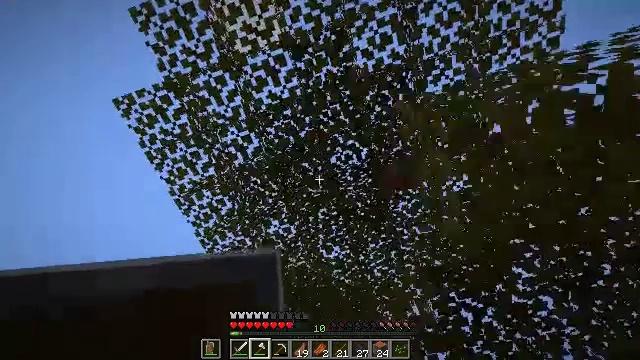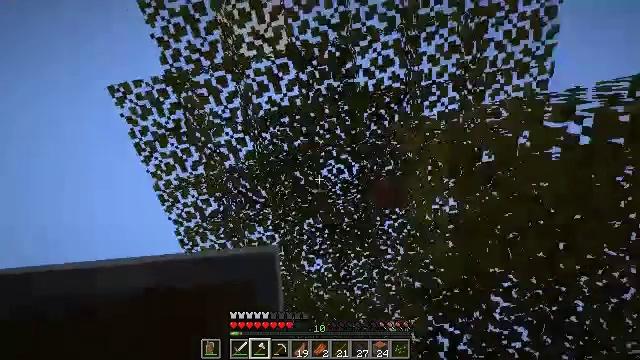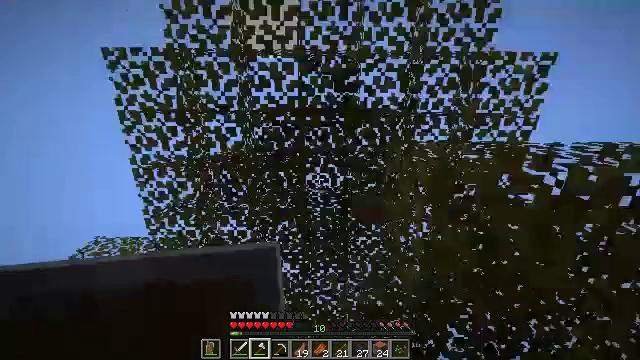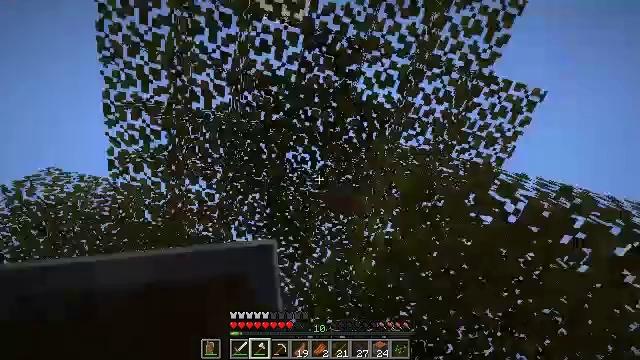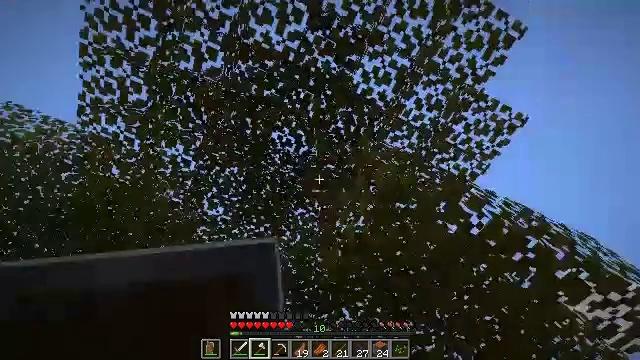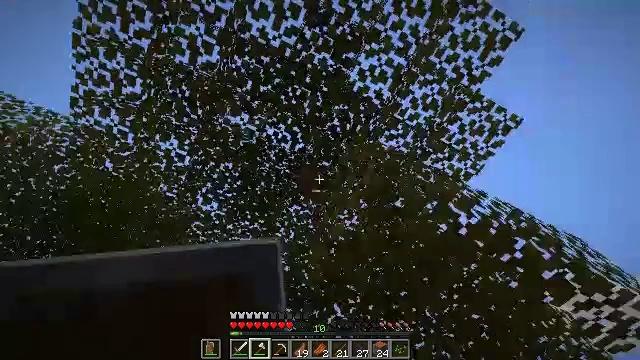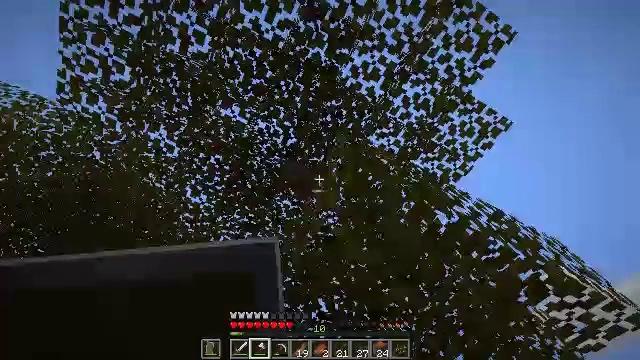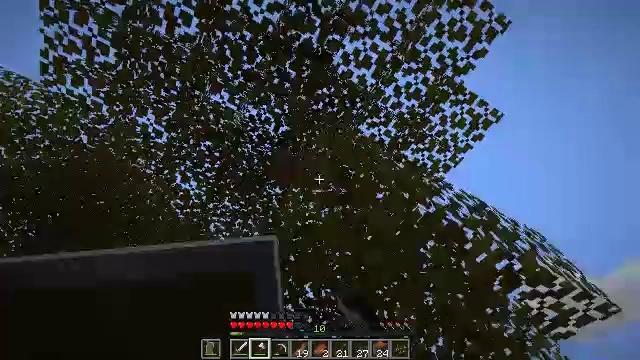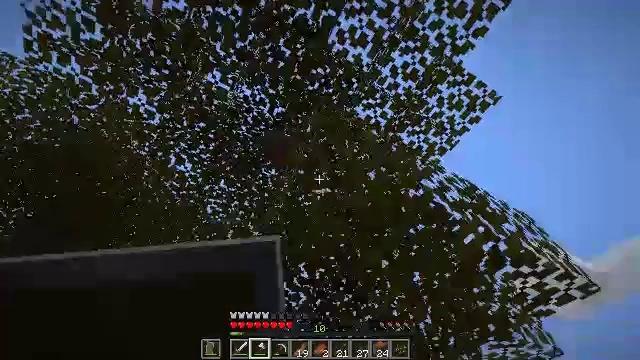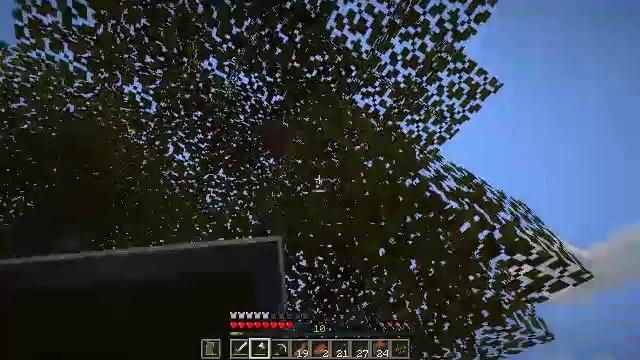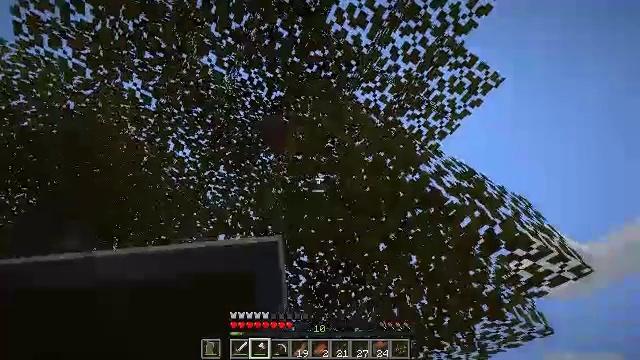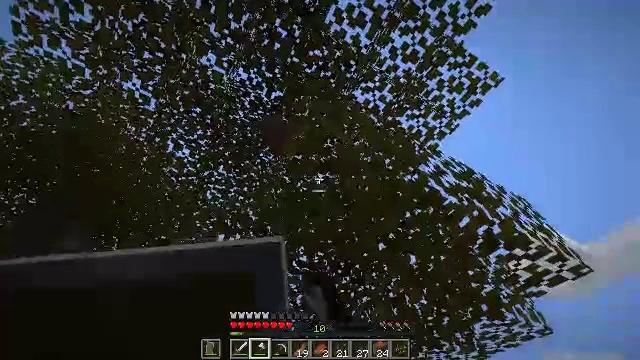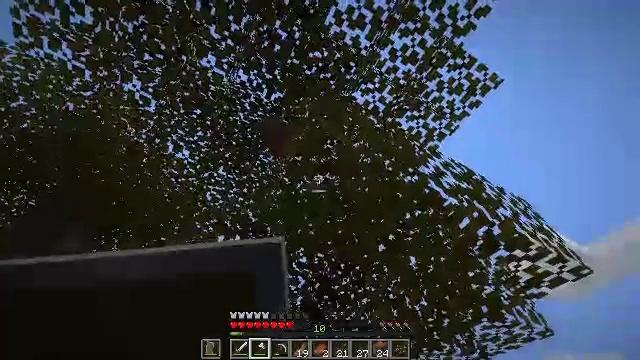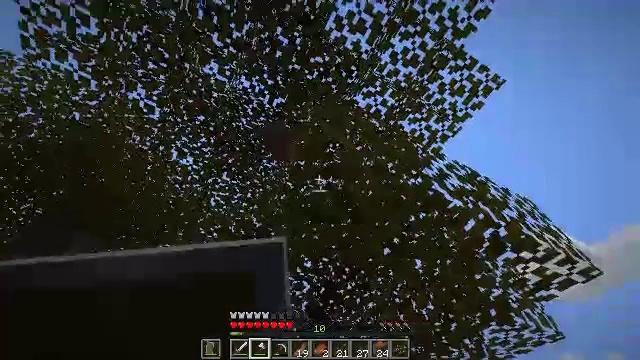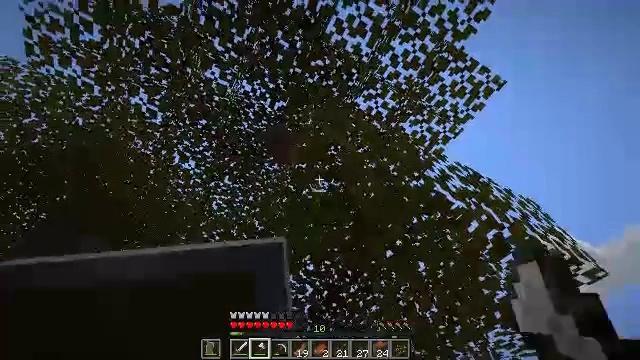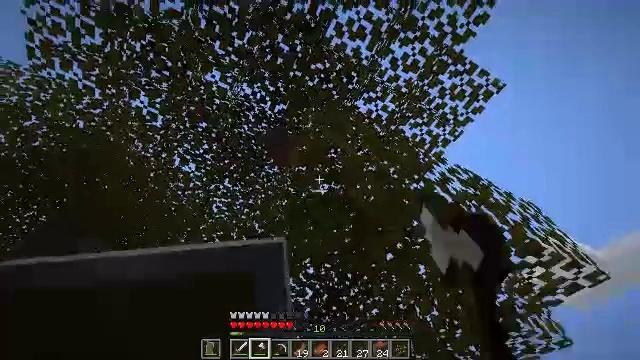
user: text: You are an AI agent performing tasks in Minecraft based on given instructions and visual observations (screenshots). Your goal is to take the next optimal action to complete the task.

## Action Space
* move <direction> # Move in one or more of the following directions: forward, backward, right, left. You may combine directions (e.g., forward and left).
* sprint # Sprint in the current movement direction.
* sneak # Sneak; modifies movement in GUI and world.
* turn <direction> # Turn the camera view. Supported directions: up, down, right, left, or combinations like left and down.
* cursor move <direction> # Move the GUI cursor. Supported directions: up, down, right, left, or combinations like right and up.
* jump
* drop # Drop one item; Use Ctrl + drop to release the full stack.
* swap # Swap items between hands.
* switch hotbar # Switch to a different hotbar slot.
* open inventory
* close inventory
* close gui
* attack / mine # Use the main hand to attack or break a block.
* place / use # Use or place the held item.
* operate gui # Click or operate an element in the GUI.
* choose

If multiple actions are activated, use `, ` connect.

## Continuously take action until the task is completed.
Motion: motion action
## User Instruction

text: Remove acacia leaves from the branches.
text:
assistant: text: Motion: turn right and up, attack / mine
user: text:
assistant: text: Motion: turn right and up, attack / mine
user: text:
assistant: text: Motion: turn right and down, attack / mine
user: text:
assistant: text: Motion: turn right and down, attack / mine
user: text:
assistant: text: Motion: move right, turn right, attack / mine
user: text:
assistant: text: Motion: move right, turn right, attack / mine
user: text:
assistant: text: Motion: turn right and down, attack / mine
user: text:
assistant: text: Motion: turn down, attack / mine
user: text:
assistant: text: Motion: turn down, attack / mine
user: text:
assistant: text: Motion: attack / mine
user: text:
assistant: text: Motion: attack / mine
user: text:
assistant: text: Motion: attack / mine
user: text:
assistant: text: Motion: turn left, attack / mine
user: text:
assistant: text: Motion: attack / mine
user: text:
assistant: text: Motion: attack / mine
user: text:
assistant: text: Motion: attack / mine
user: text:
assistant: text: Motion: turn up, attack / mine
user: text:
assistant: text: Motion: attack / mine
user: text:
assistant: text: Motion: attack / mine
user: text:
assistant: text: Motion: attack / mine
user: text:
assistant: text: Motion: attack / mine
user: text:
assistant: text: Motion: attack / mine